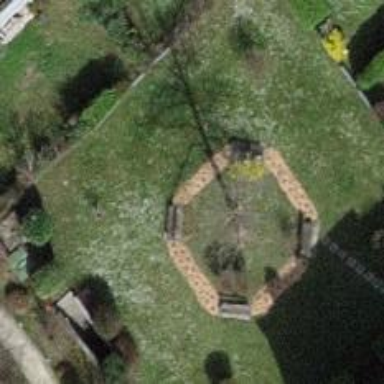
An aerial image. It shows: Lovely park for leisure and relaxation.